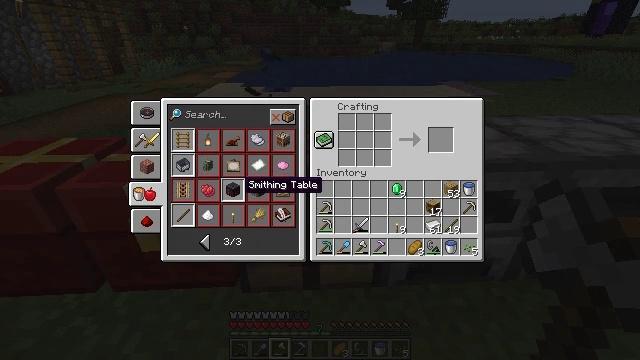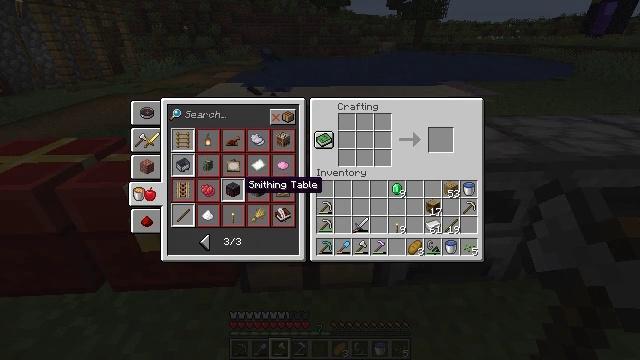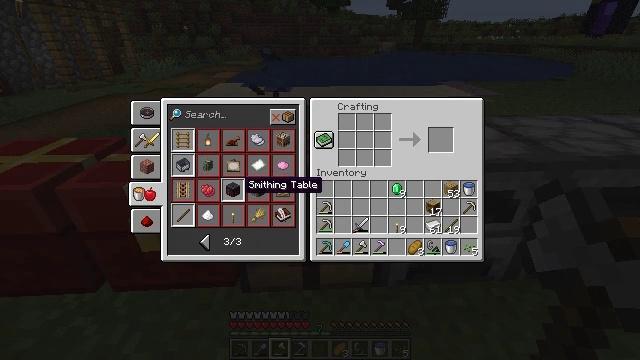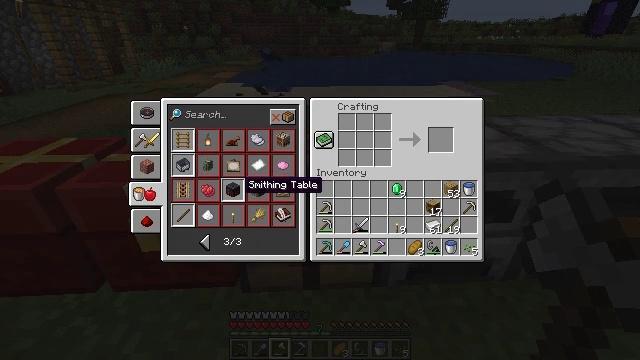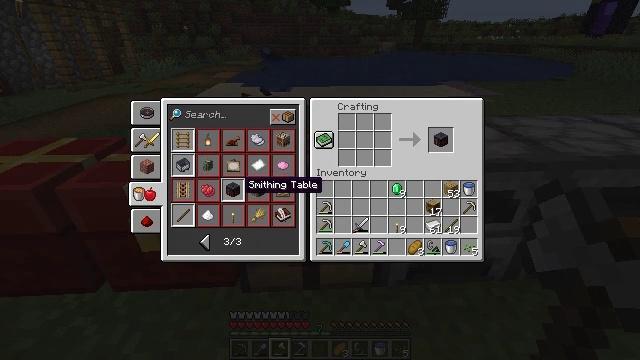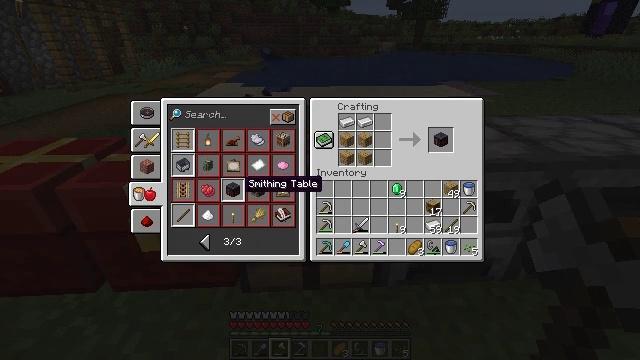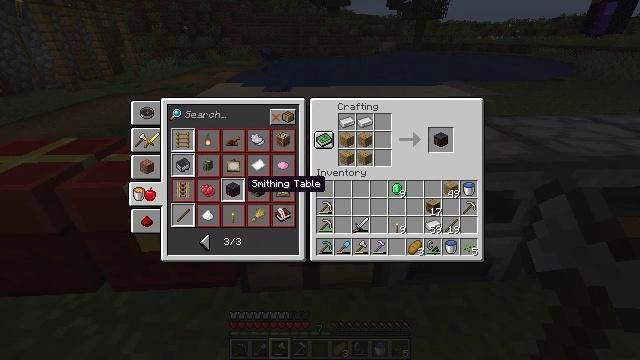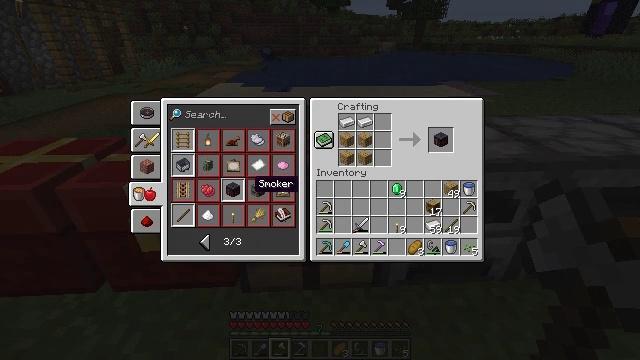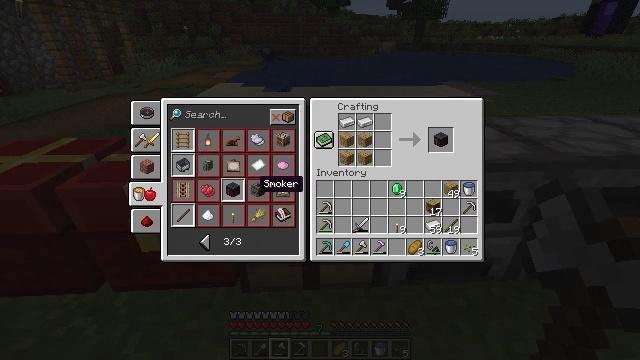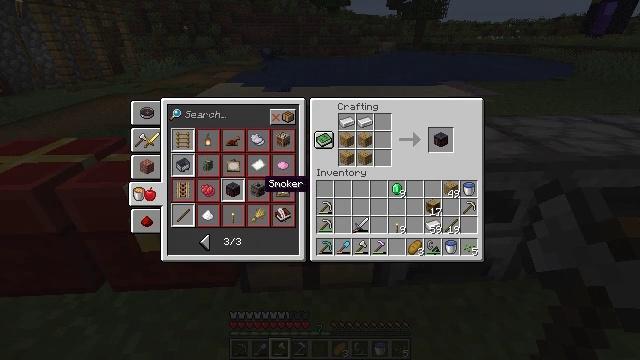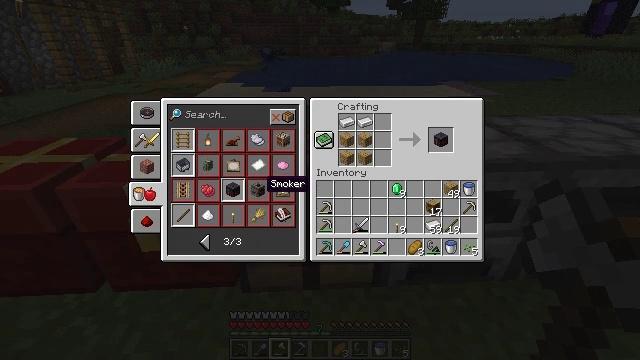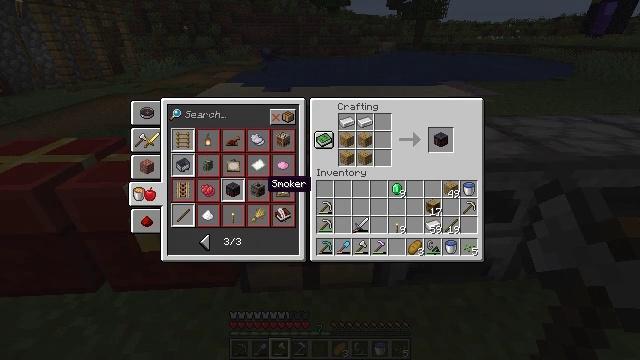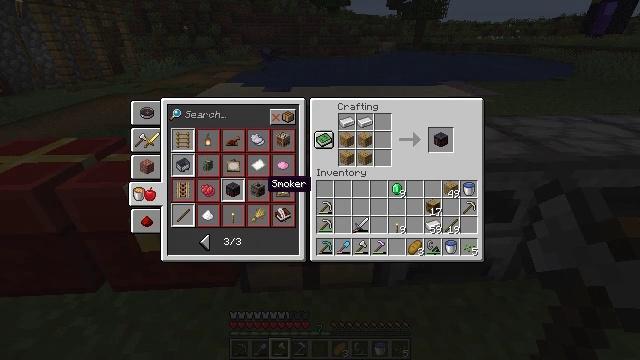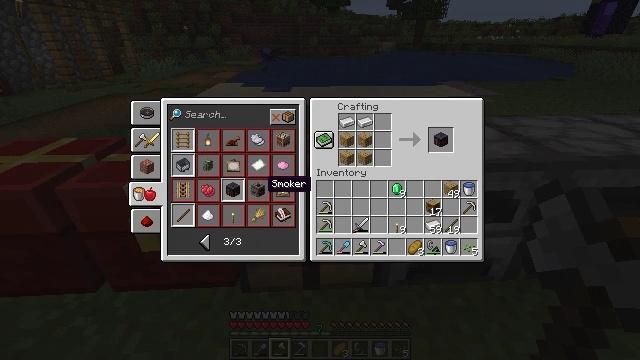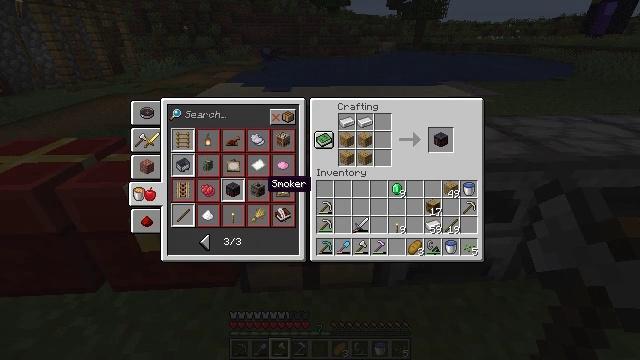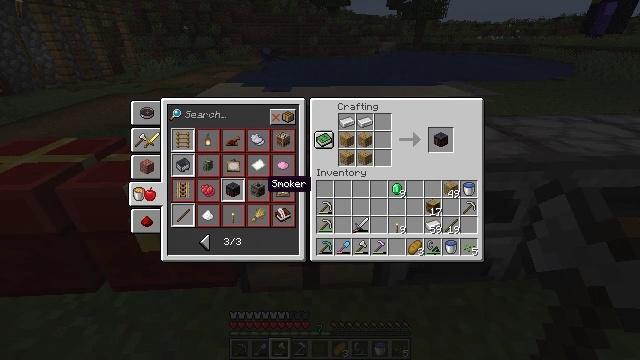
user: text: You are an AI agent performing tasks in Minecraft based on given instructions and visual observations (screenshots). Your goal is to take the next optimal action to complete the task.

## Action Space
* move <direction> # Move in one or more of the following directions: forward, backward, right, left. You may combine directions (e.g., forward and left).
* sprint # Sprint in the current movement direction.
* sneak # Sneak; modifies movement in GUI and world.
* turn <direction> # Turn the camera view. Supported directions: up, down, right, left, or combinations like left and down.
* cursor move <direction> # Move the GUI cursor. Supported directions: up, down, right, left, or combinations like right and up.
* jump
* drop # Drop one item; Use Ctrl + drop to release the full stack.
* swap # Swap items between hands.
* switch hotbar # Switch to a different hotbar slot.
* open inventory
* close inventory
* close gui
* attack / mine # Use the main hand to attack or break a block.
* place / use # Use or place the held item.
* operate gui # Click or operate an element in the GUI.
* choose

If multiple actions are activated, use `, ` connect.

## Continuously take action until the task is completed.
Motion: motion action
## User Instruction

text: Put the required items in the crafting grid to get a smithing table.
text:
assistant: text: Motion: operate gui
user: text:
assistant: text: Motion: no_op
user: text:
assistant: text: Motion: no_op
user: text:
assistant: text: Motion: no_op
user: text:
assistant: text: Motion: no_op
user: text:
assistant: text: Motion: no_op
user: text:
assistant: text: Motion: cursor move right
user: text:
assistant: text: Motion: no_op
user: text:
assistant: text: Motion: no_op
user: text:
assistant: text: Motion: no_op
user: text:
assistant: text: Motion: no_op
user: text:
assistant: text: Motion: no_op
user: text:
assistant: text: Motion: no_op
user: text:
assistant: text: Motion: no_op
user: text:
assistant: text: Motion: no_op
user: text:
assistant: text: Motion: no_op
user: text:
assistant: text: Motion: no_op
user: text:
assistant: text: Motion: no_op
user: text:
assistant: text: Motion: no_op
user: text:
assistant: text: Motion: no_op
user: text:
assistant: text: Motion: no_op
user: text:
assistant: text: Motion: no_op
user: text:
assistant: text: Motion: no_op
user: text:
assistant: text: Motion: no_op
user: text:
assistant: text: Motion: no_op
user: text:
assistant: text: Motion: no_op
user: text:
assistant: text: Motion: cursor move right
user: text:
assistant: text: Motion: cursor move right and up
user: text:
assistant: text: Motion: cursor move right and up
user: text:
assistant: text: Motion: cursor move right and up